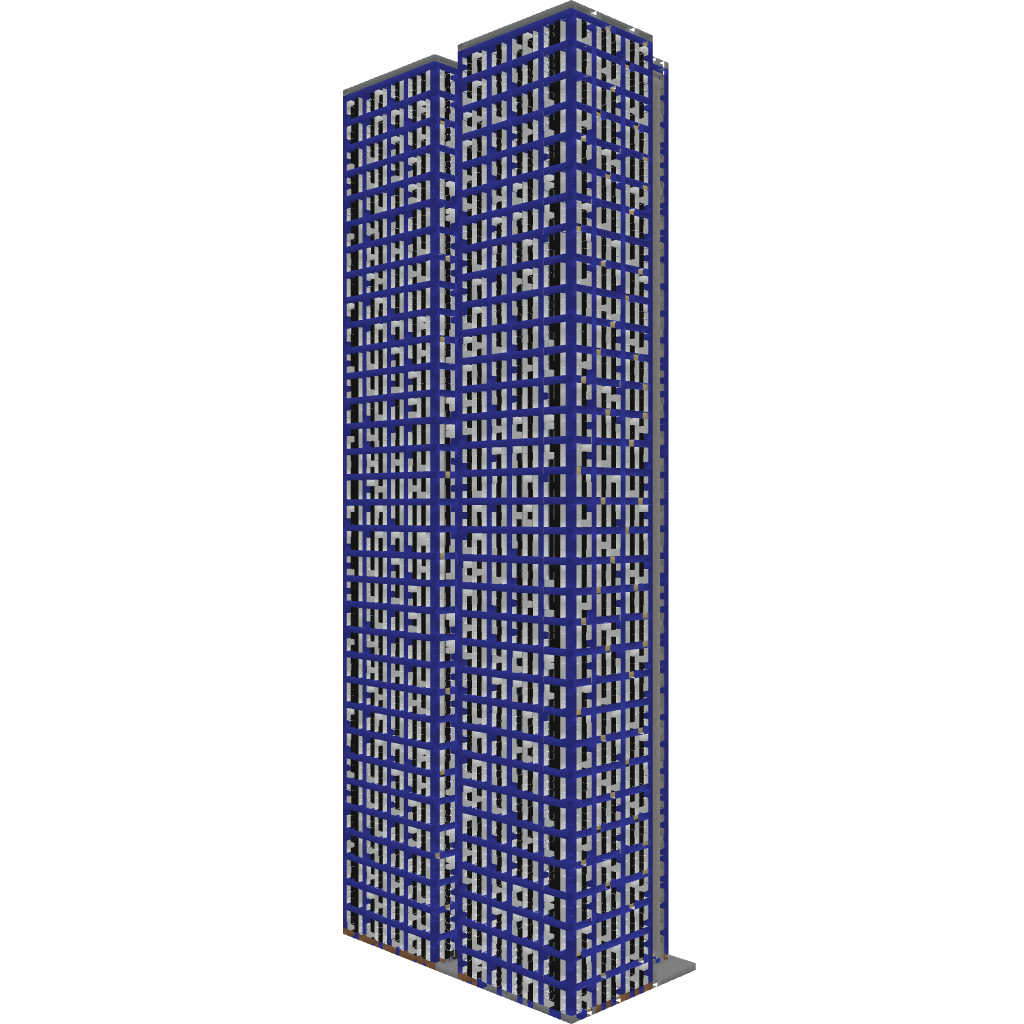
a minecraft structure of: Apartment Building #2 By: jjcash